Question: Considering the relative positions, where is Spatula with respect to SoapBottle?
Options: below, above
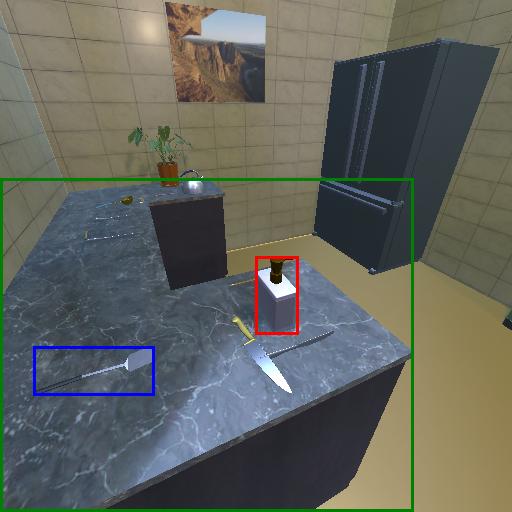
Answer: below